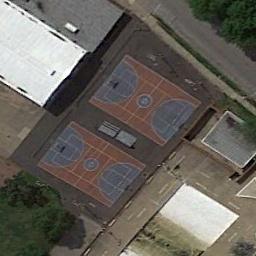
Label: basketball_court